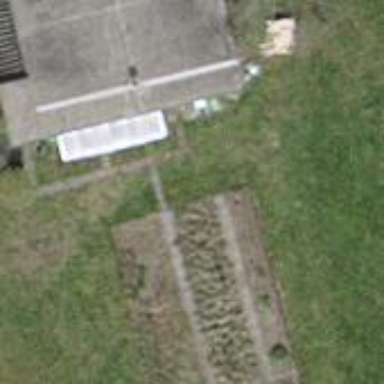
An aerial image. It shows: Shed.